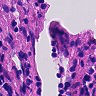
Metastatic tissue present: no